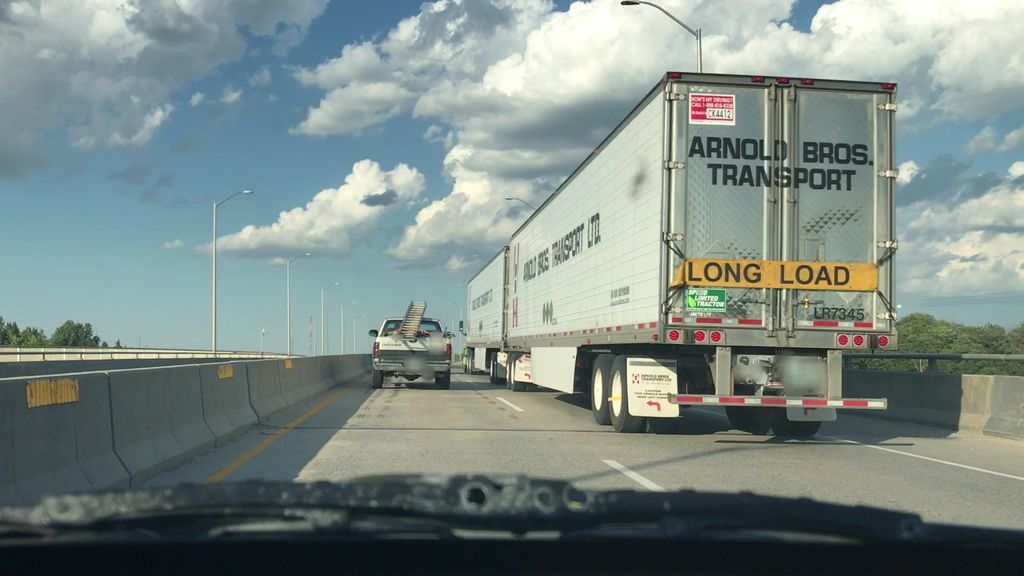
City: winnipeg